Field crop: maize
Growth stage: 2
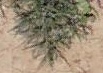
Species: salsola